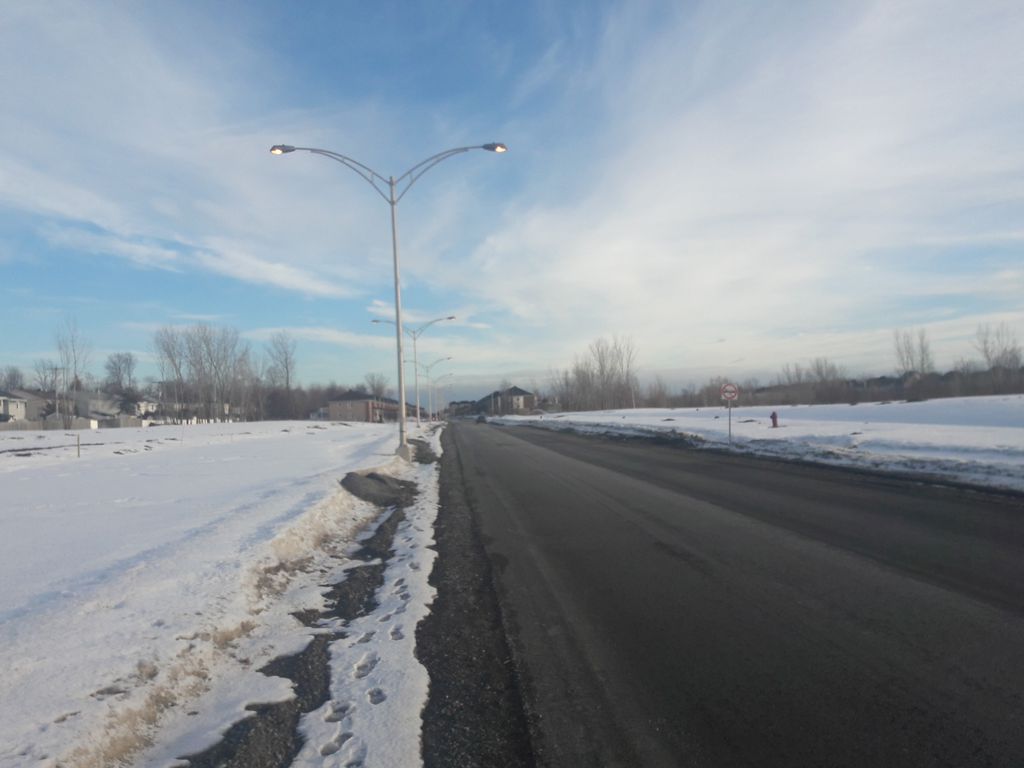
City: montreal